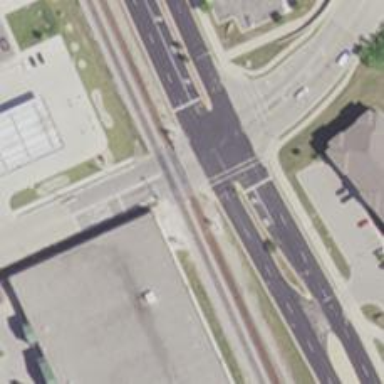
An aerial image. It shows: Railway crossing with lights.